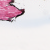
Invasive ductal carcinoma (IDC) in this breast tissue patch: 0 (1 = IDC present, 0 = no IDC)